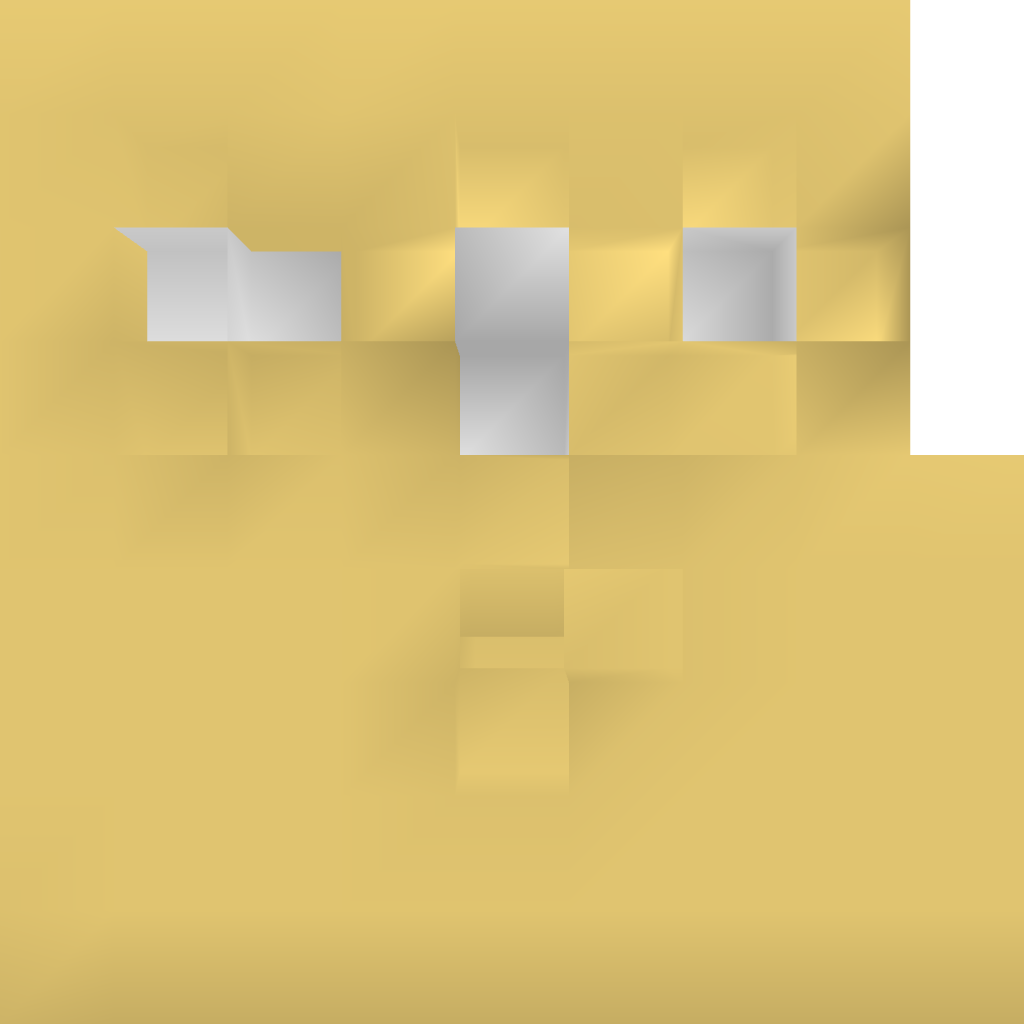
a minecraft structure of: Small Redstone House bad low quality